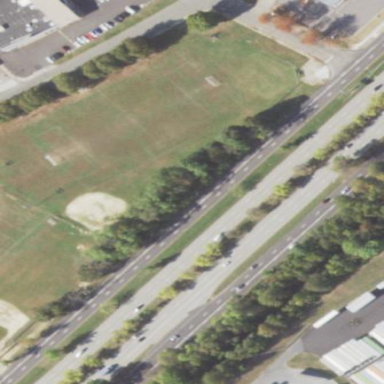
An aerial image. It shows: Softball pitch for leisure land activities.